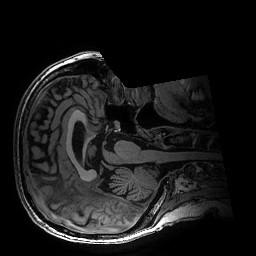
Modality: T1w
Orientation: axial
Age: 60
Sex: female
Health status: healthy
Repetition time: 2.53 s
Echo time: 0.0034 s